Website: home-depot
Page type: customer-info-address
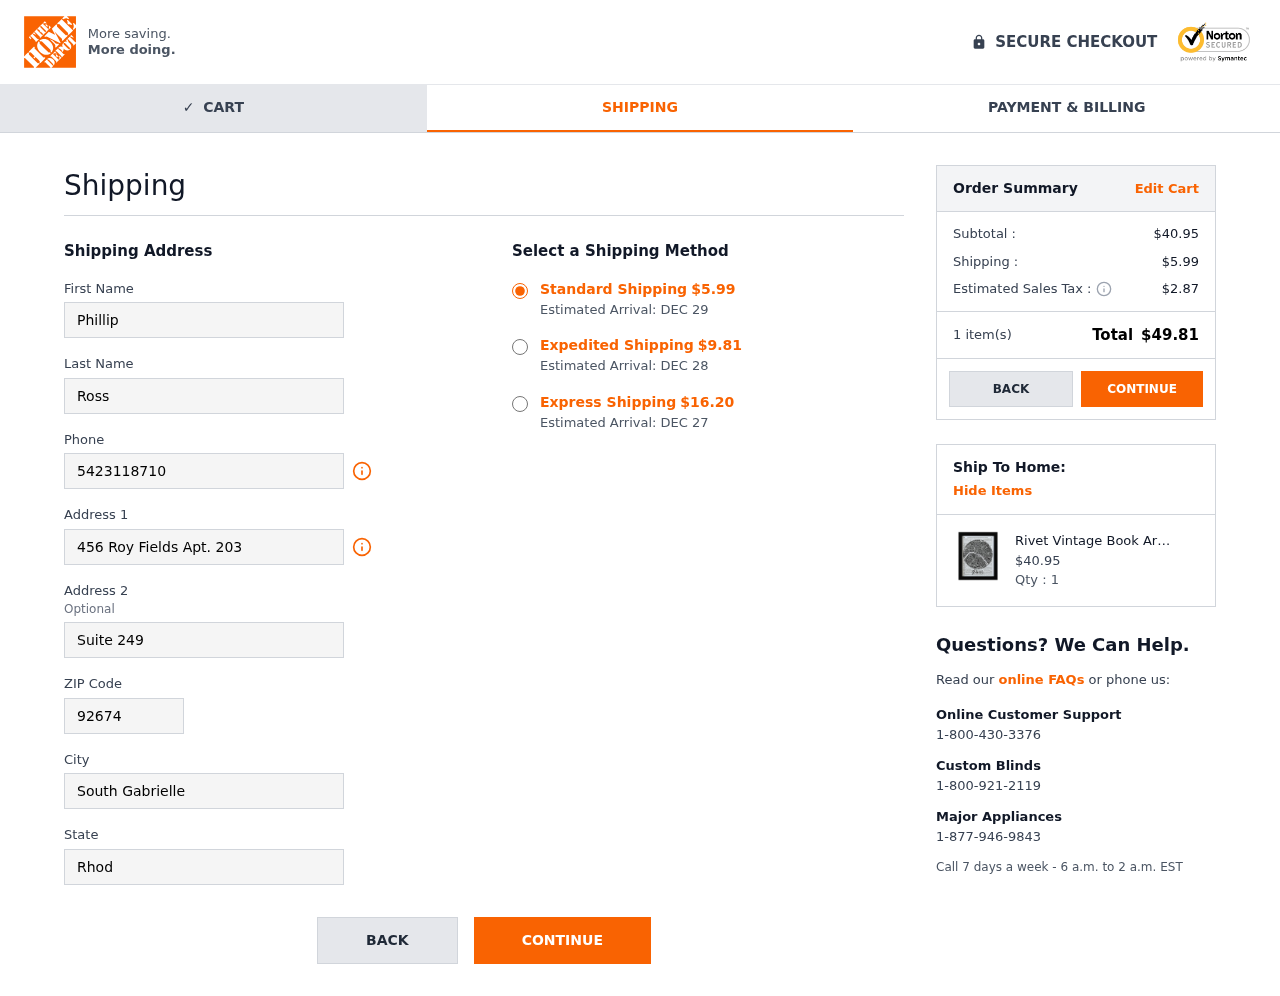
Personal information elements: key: PII_CITY
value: South Gabrielle
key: PII_FIRSTNAME
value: Phillip
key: PII_LASTNAME
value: Ross
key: PII_PHONE
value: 5423118710
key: PII_POSTCODE
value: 92674
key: PII_STATE
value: Rhode Island
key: PII_STREET
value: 456 Roy Fields Apt. 203
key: PII_STREET2
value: Suite 249
Product elements: key: PRODUCT1_NAME
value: Rivet Vintage Book Art Paris 11 x 14, Black Frame-P
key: PRODUCT1_PRICE
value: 40.95
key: PRODUCT1_QUANTITY
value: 1
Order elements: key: ORDER_SHIPPING_COST
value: $5.99
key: ORDER_DELIVERY_DATE
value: Estimated Arrival: DEC 29
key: ORDER_SHIPPING_COST_EXPEDITED
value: $9.81
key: ORDER_DELIVERY_DATE_EXPEDITED
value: Estimated Arrival: DEC 28
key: ORDER_SHIPPING_COST_EXPRESS
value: $16.20
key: ORDER_DELIVERY_DATE_EXPRESS
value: Estimated Arrival: DEC 27
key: ORDER_SUBTOTAL
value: $40.95
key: ORDER_TAX
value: $2.87
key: ORDER_NUM_ITEMS
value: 1 item(s)
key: ORDER_TOTAL
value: $49.81